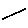
Label: line